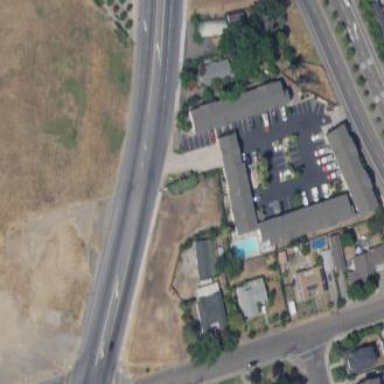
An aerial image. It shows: Hotel building.